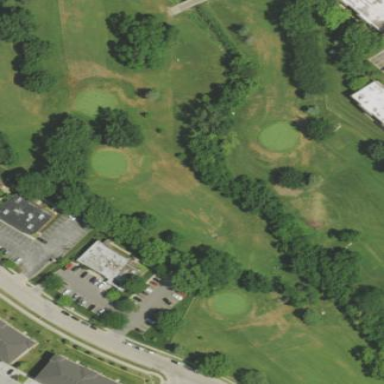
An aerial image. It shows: Grassy area designated as golf fairway.